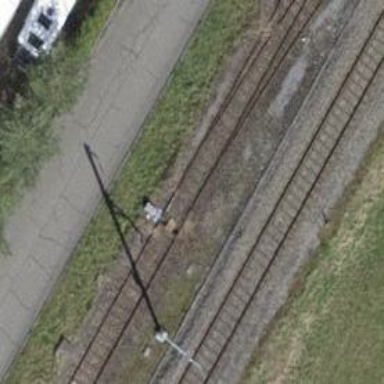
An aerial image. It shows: Disused railway spur with one track.